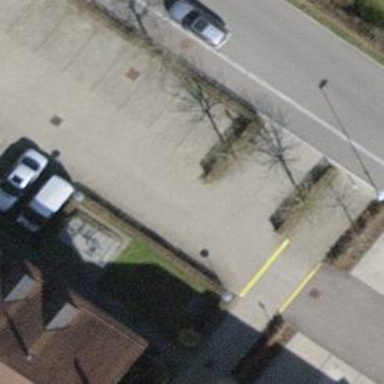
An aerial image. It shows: Road serving as parking aisle.